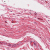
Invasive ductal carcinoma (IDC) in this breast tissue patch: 0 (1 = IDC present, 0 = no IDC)